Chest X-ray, PA view. Patient: 40 years old, sex F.
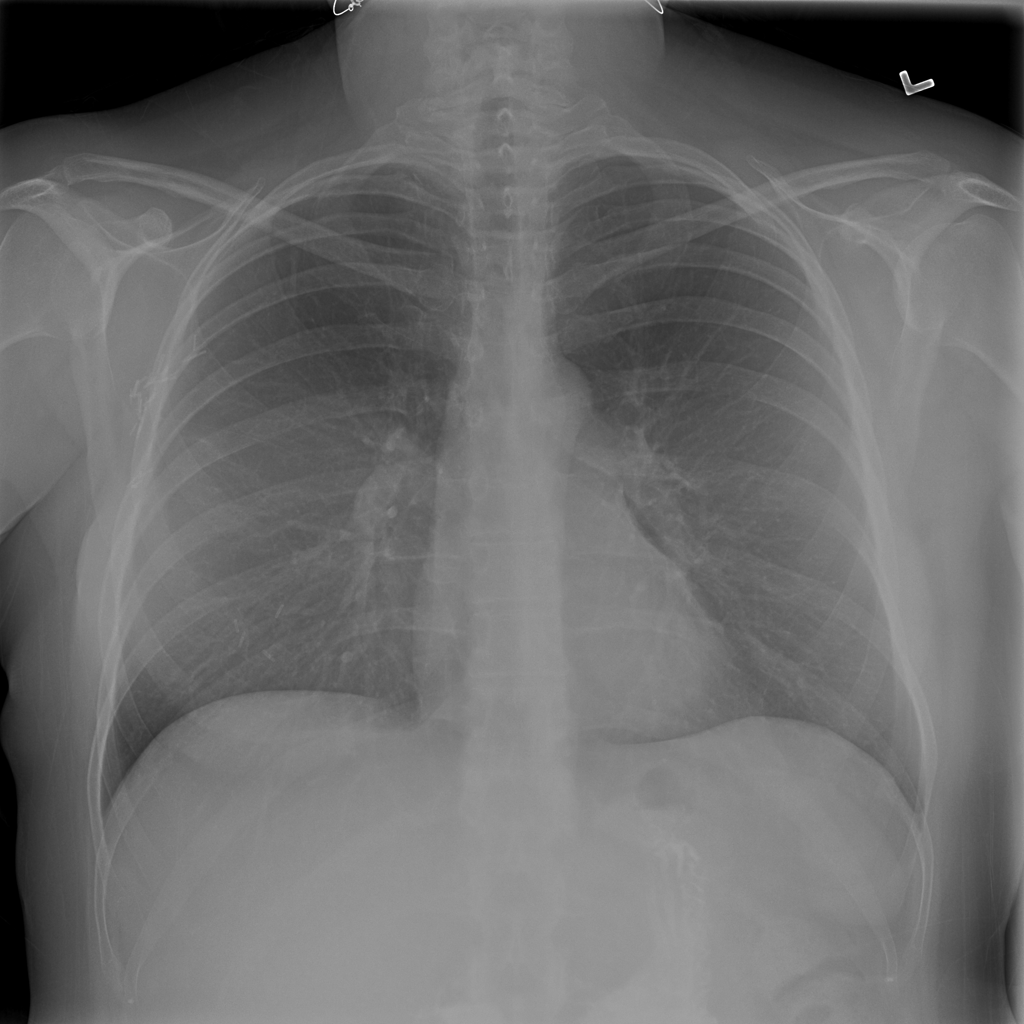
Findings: No Finding